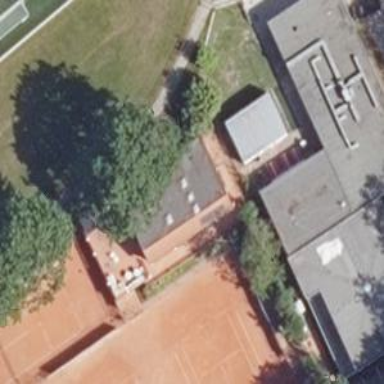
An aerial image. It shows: Building serving as club home for tennis community center.